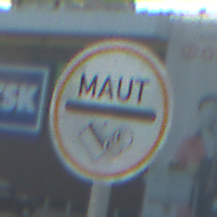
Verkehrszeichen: MautflichtigeStrecke
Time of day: MorningAfternoon
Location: Outdoor (Suburban)
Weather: PartlyCloudy
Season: NotSpecified
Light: Natural